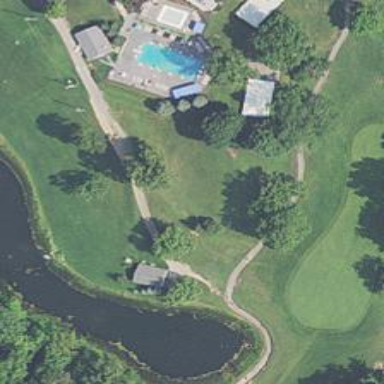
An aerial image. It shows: Path for both road and golf.